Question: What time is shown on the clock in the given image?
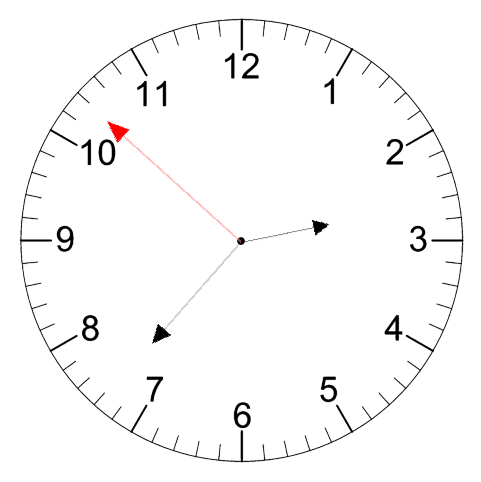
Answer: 02:36:52